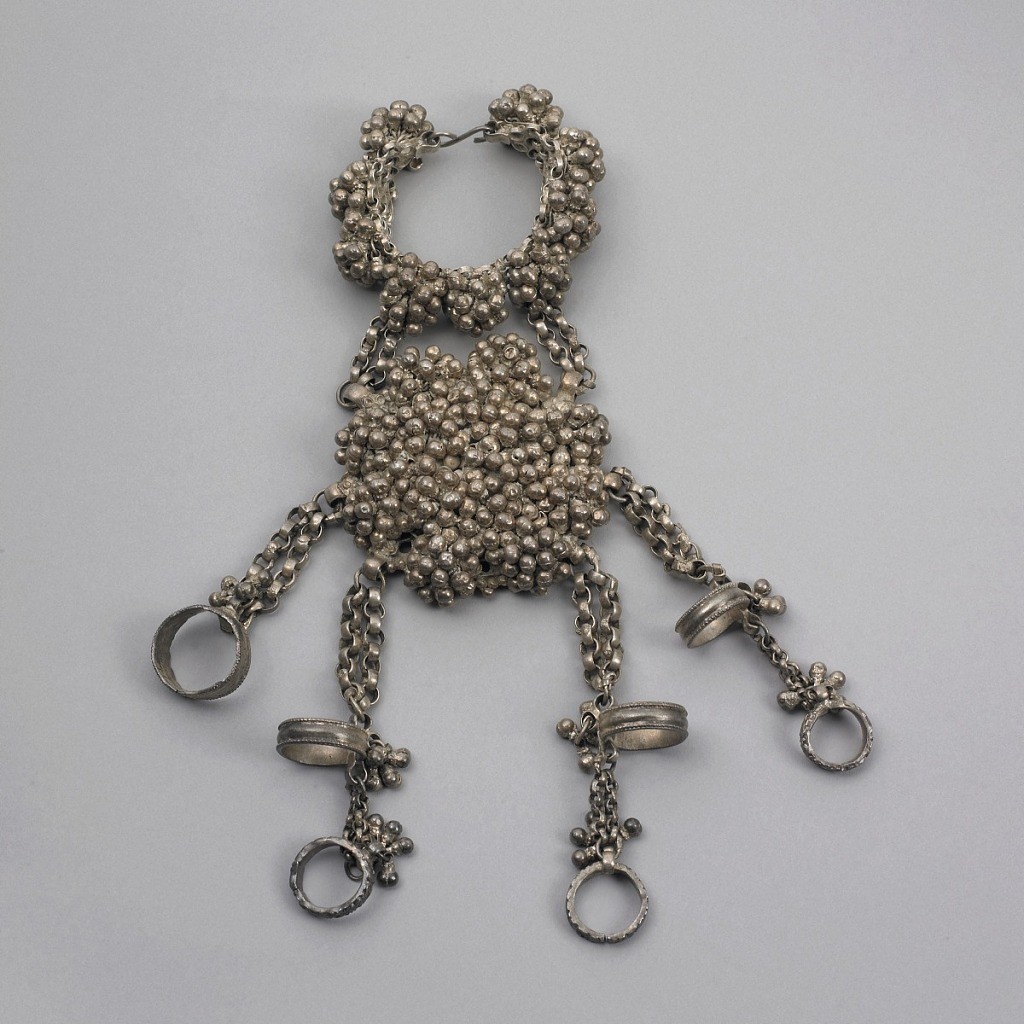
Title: Hand or foot piece
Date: probably 19th century
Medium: Silver
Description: Hand or foot piece, silver, with small balls, in clusters, and seven pendant rings on chains.